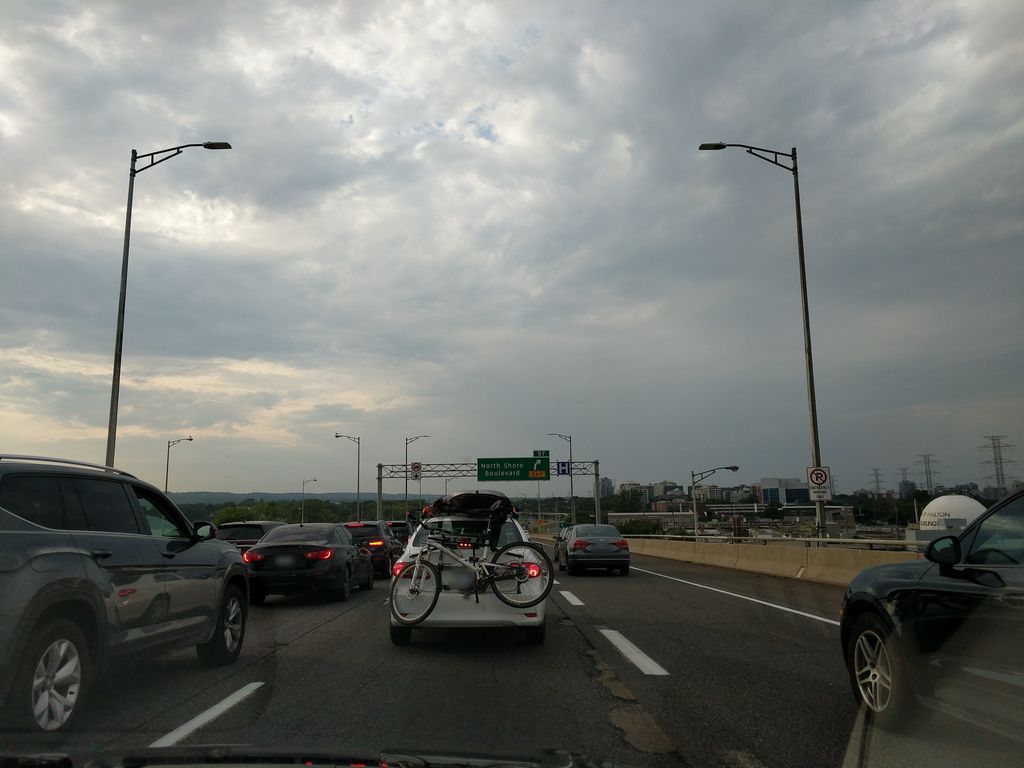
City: hamilton